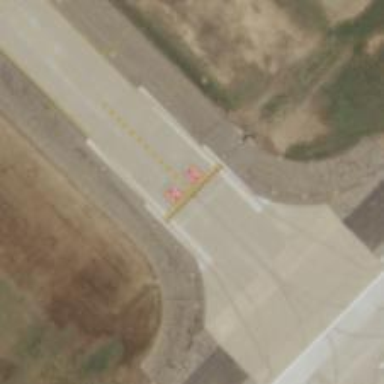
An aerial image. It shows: Image of taxiway at airport.